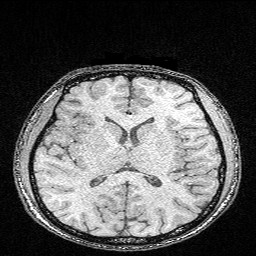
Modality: FLASH
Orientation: coronal
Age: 26
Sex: male